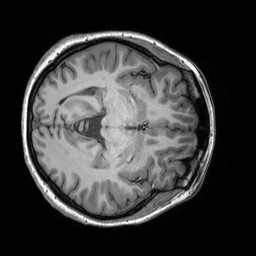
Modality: T1w
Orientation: axial
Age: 23
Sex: female
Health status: healthy
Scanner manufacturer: siemens
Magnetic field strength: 3 T
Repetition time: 2.3 s
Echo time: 0.00303 s